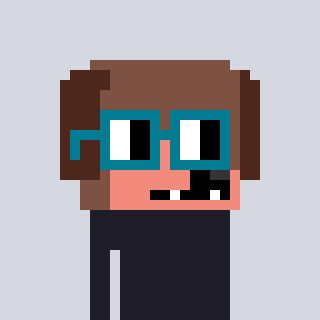
a pixel art character with square dark green glasses, a dog-shaped head and a bege-colored body on a cool background